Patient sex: F
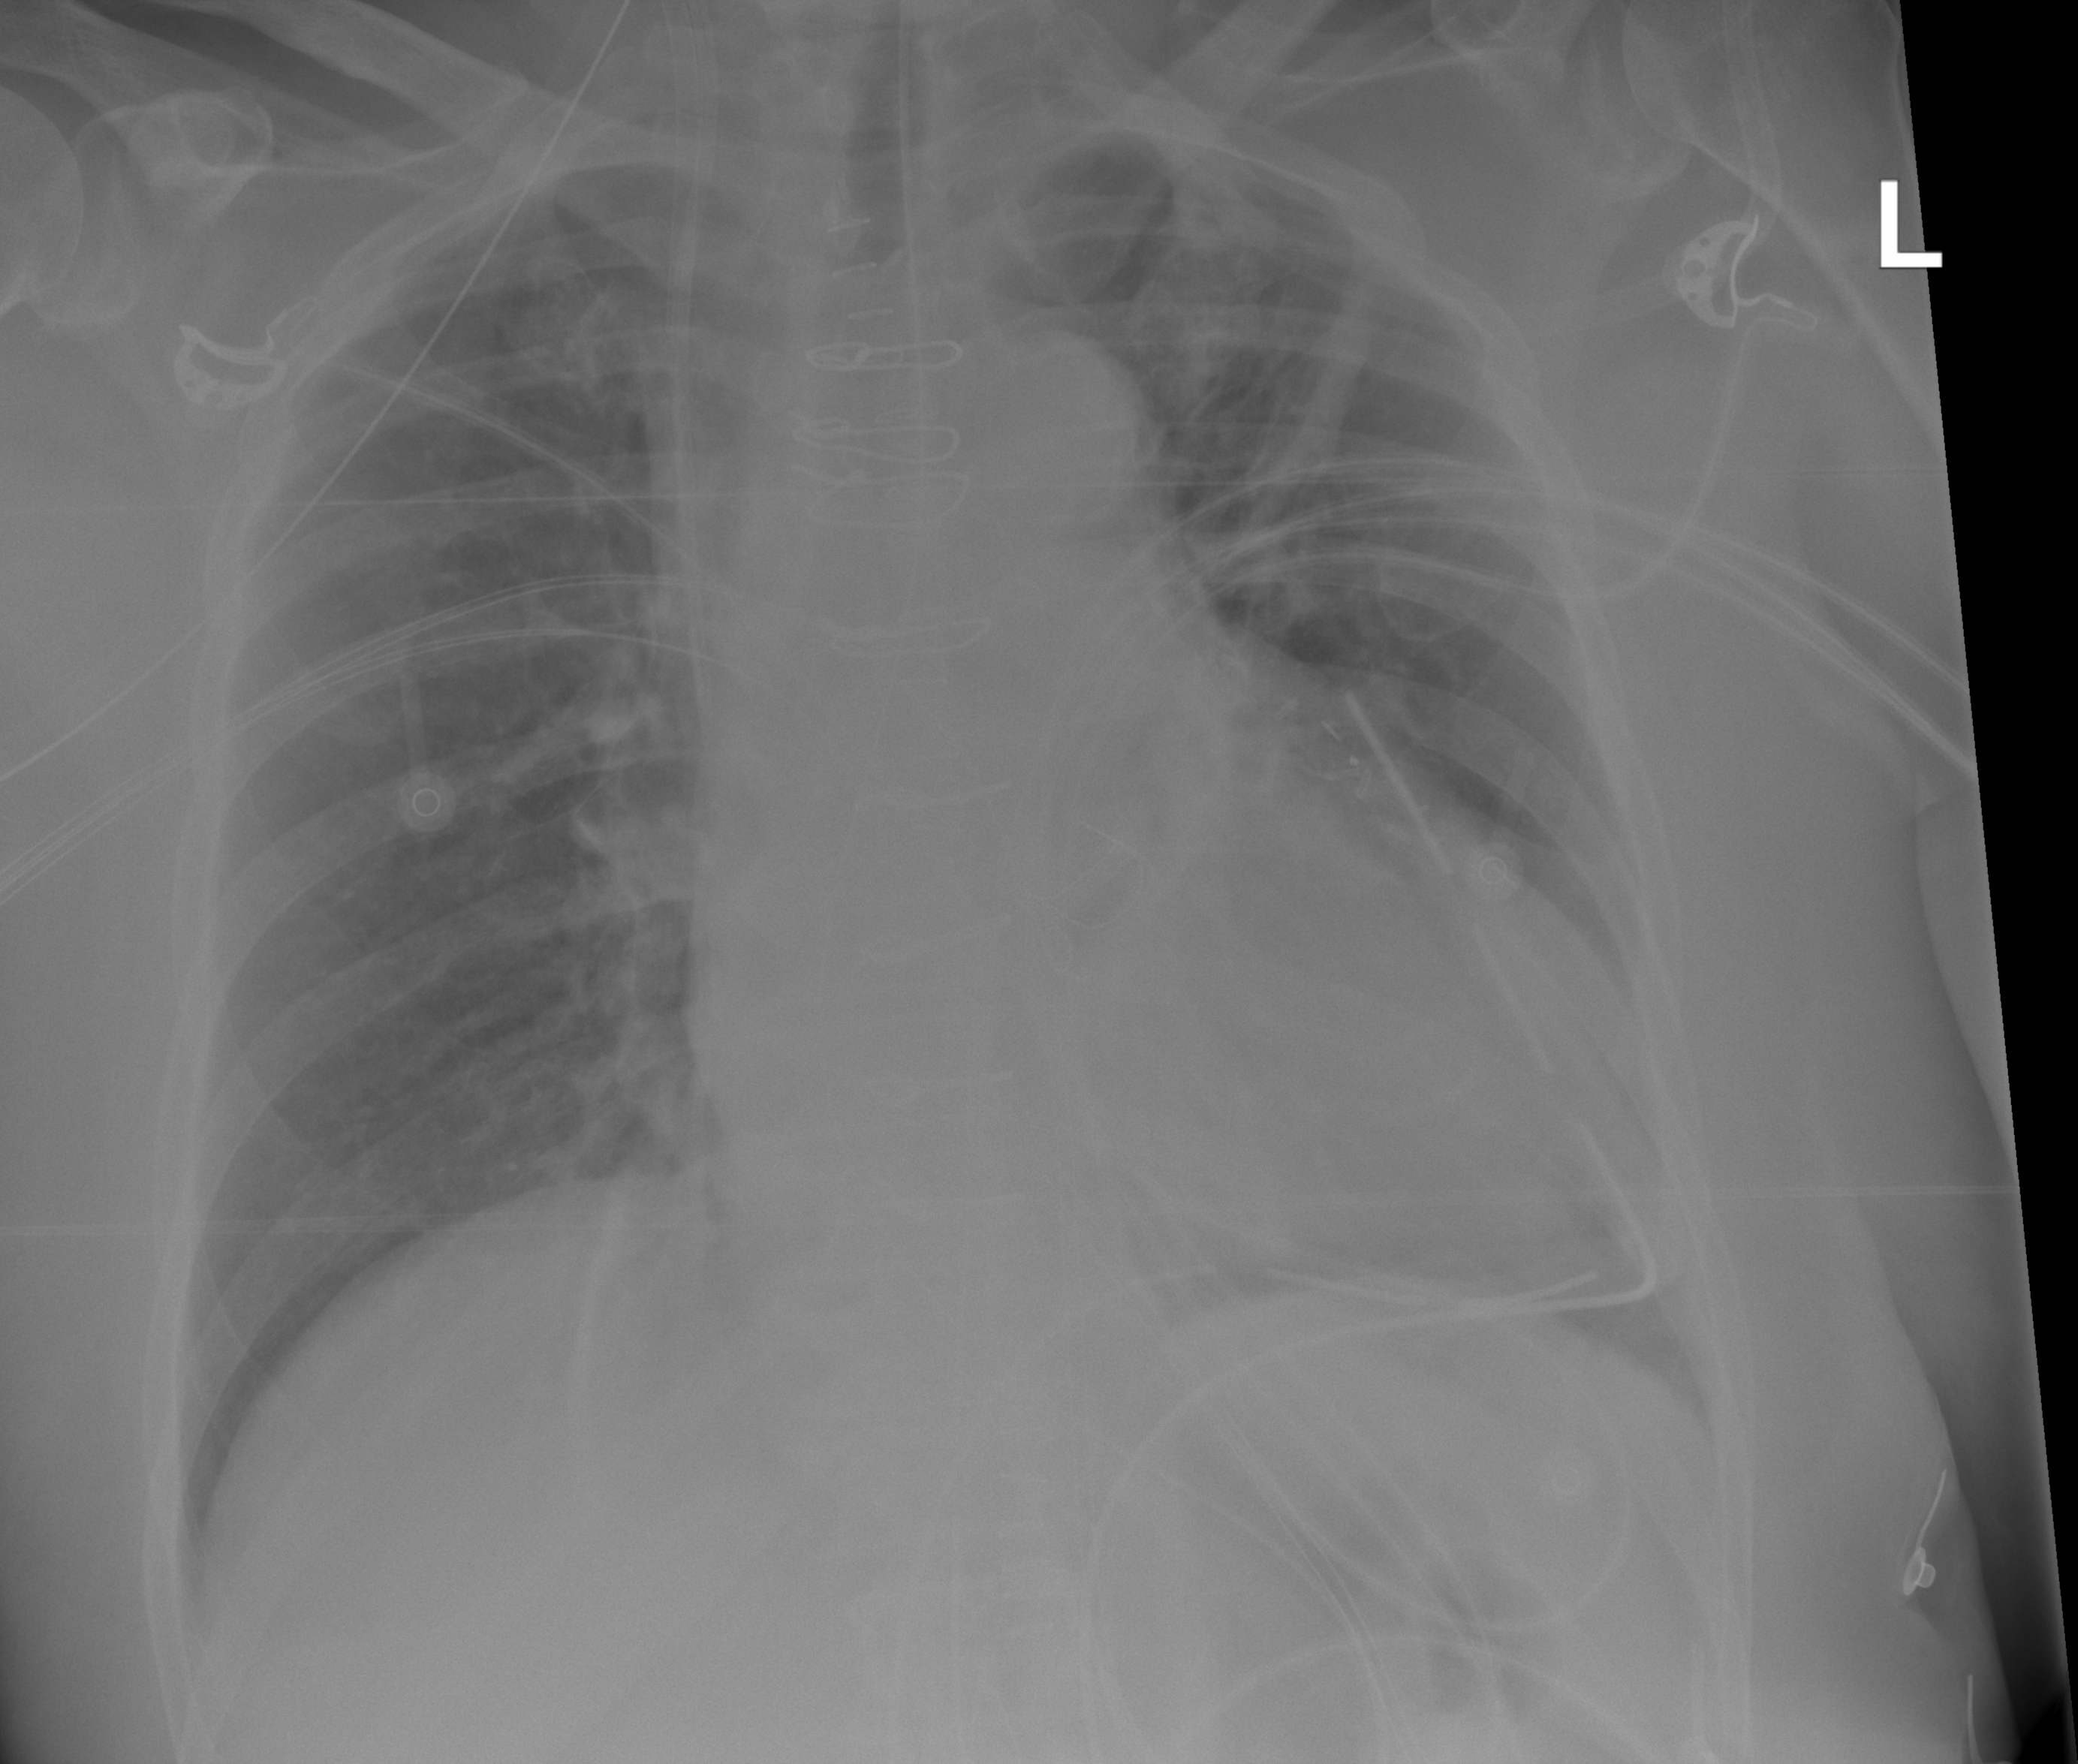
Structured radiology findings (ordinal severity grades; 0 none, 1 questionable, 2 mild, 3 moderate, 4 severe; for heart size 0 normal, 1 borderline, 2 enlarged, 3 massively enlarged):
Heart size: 2
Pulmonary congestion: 2
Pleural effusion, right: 0
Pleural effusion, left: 0
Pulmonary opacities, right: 0
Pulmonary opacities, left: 0
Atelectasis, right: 2
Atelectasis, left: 2